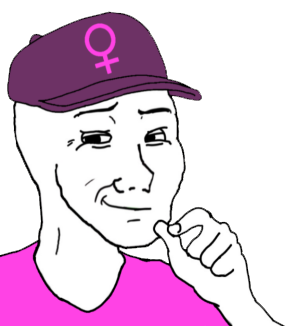
Label: 5_Smugjak